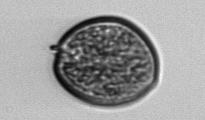
Label: Prorocentrum